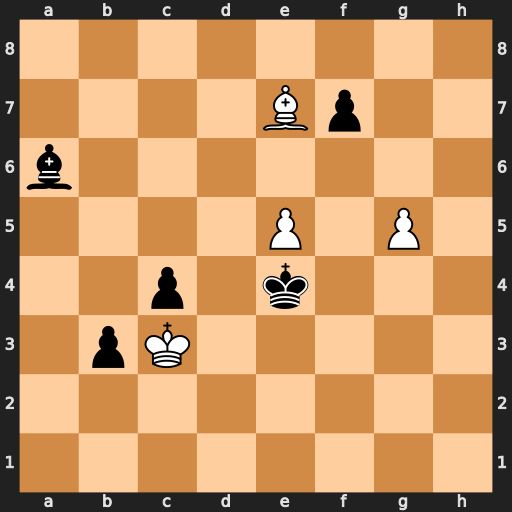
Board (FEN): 8/4Bp2/b7/4P1P1/2p1k3/1pK5/8/8
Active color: w
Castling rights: -
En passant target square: -
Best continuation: e6 fxe6 g6 b2 Kxb2